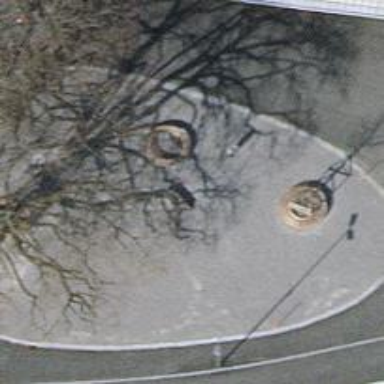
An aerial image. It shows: Drinking fountain for providing drinking water.